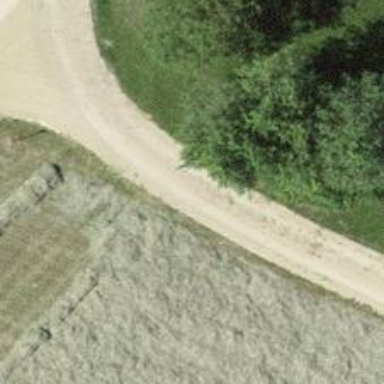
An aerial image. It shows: Track with fine gravel surface of grade2 quality.